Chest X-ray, PA view. Patient: 31 years old, sex F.
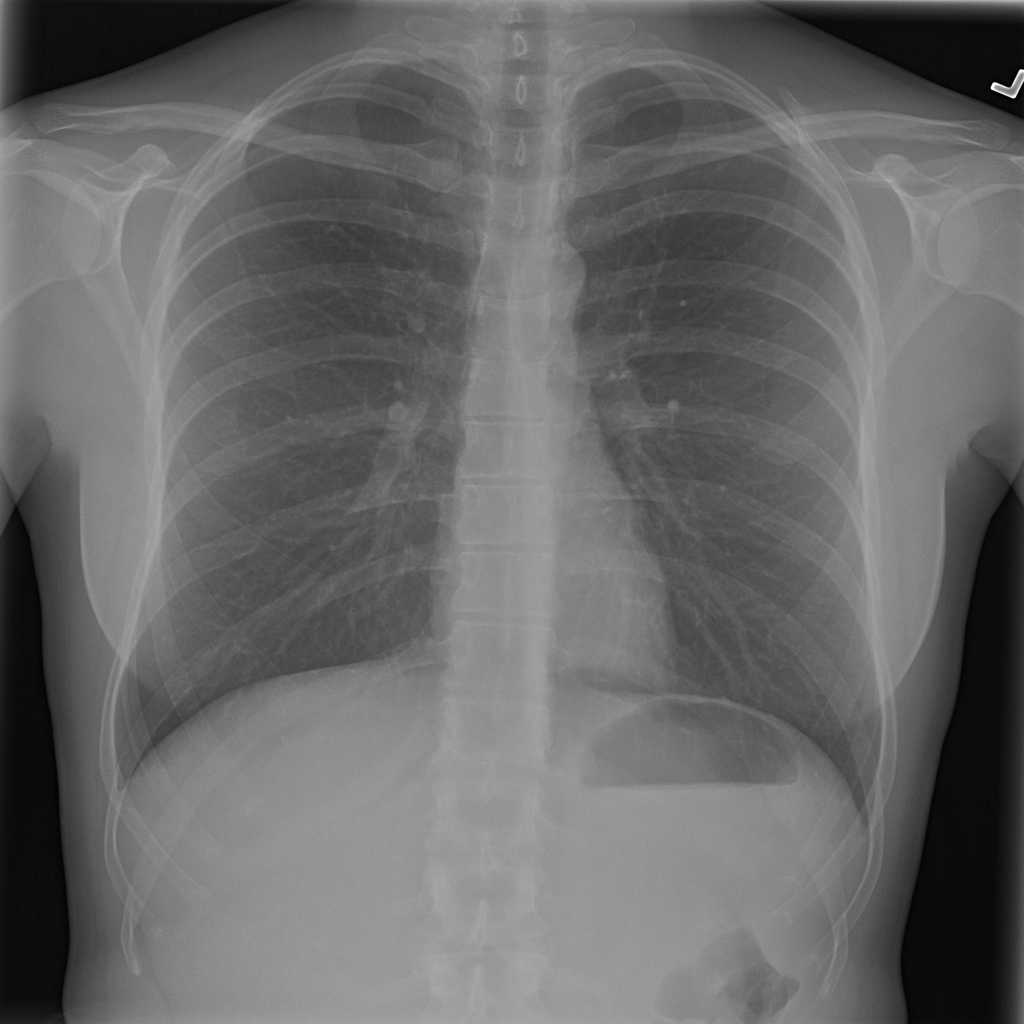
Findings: No Finding